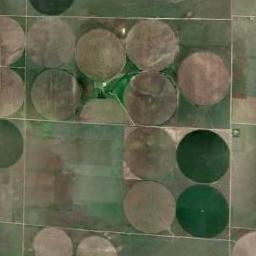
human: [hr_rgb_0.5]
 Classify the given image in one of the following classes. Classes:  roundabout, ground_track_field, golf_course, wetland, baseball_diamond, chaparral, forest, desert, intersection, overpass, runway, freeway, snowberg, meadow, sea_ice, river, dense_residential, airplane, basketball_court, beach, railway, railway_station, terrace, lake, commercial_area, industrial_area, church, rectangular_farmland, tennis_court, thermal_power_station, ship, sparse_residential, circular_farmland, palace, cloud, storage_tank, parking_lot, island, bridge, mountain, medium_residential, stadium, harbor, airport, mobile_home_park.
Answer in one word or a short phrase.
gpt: circular_farmland